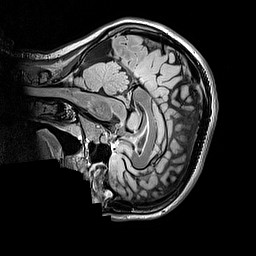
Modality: FLAIR
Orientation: sagittal
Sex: female
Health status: ill
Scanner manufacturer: siemens
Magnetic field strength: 3 T
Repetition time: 5 s
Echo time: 0.388 s